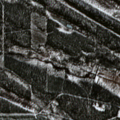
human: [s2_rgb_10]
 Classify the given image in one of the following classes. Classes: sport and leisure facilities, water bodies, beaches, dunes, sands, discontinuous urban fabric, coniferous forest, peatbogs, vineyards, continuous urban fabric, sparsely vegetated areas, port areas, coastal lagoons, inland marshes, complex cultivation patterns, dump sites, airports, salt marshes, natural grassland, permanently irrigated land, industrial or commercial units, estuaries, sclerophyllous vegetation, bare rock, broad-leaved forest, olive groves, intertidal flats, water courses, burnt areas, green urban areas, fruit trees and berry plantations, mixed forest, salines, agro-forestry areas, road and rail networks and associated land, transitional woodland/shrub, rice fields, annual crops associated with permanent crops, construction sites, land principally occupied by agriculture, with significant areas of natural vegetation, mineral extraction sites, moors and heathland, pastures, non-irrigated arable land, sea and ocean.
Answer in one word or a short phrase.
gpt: coniferous forest, transitional woodland/shrub